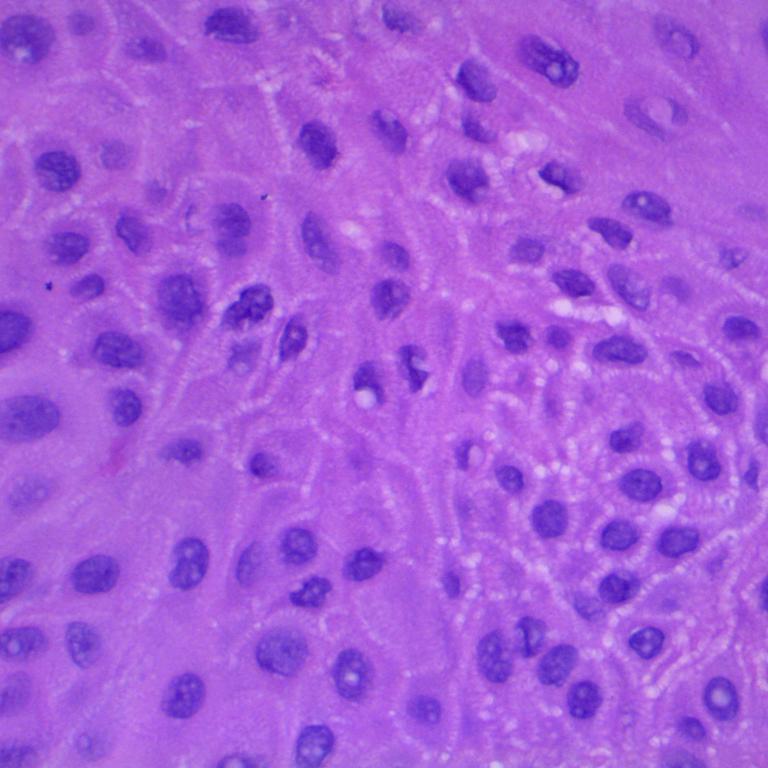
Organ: lung
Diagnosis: squamous carcinomas